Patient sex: M
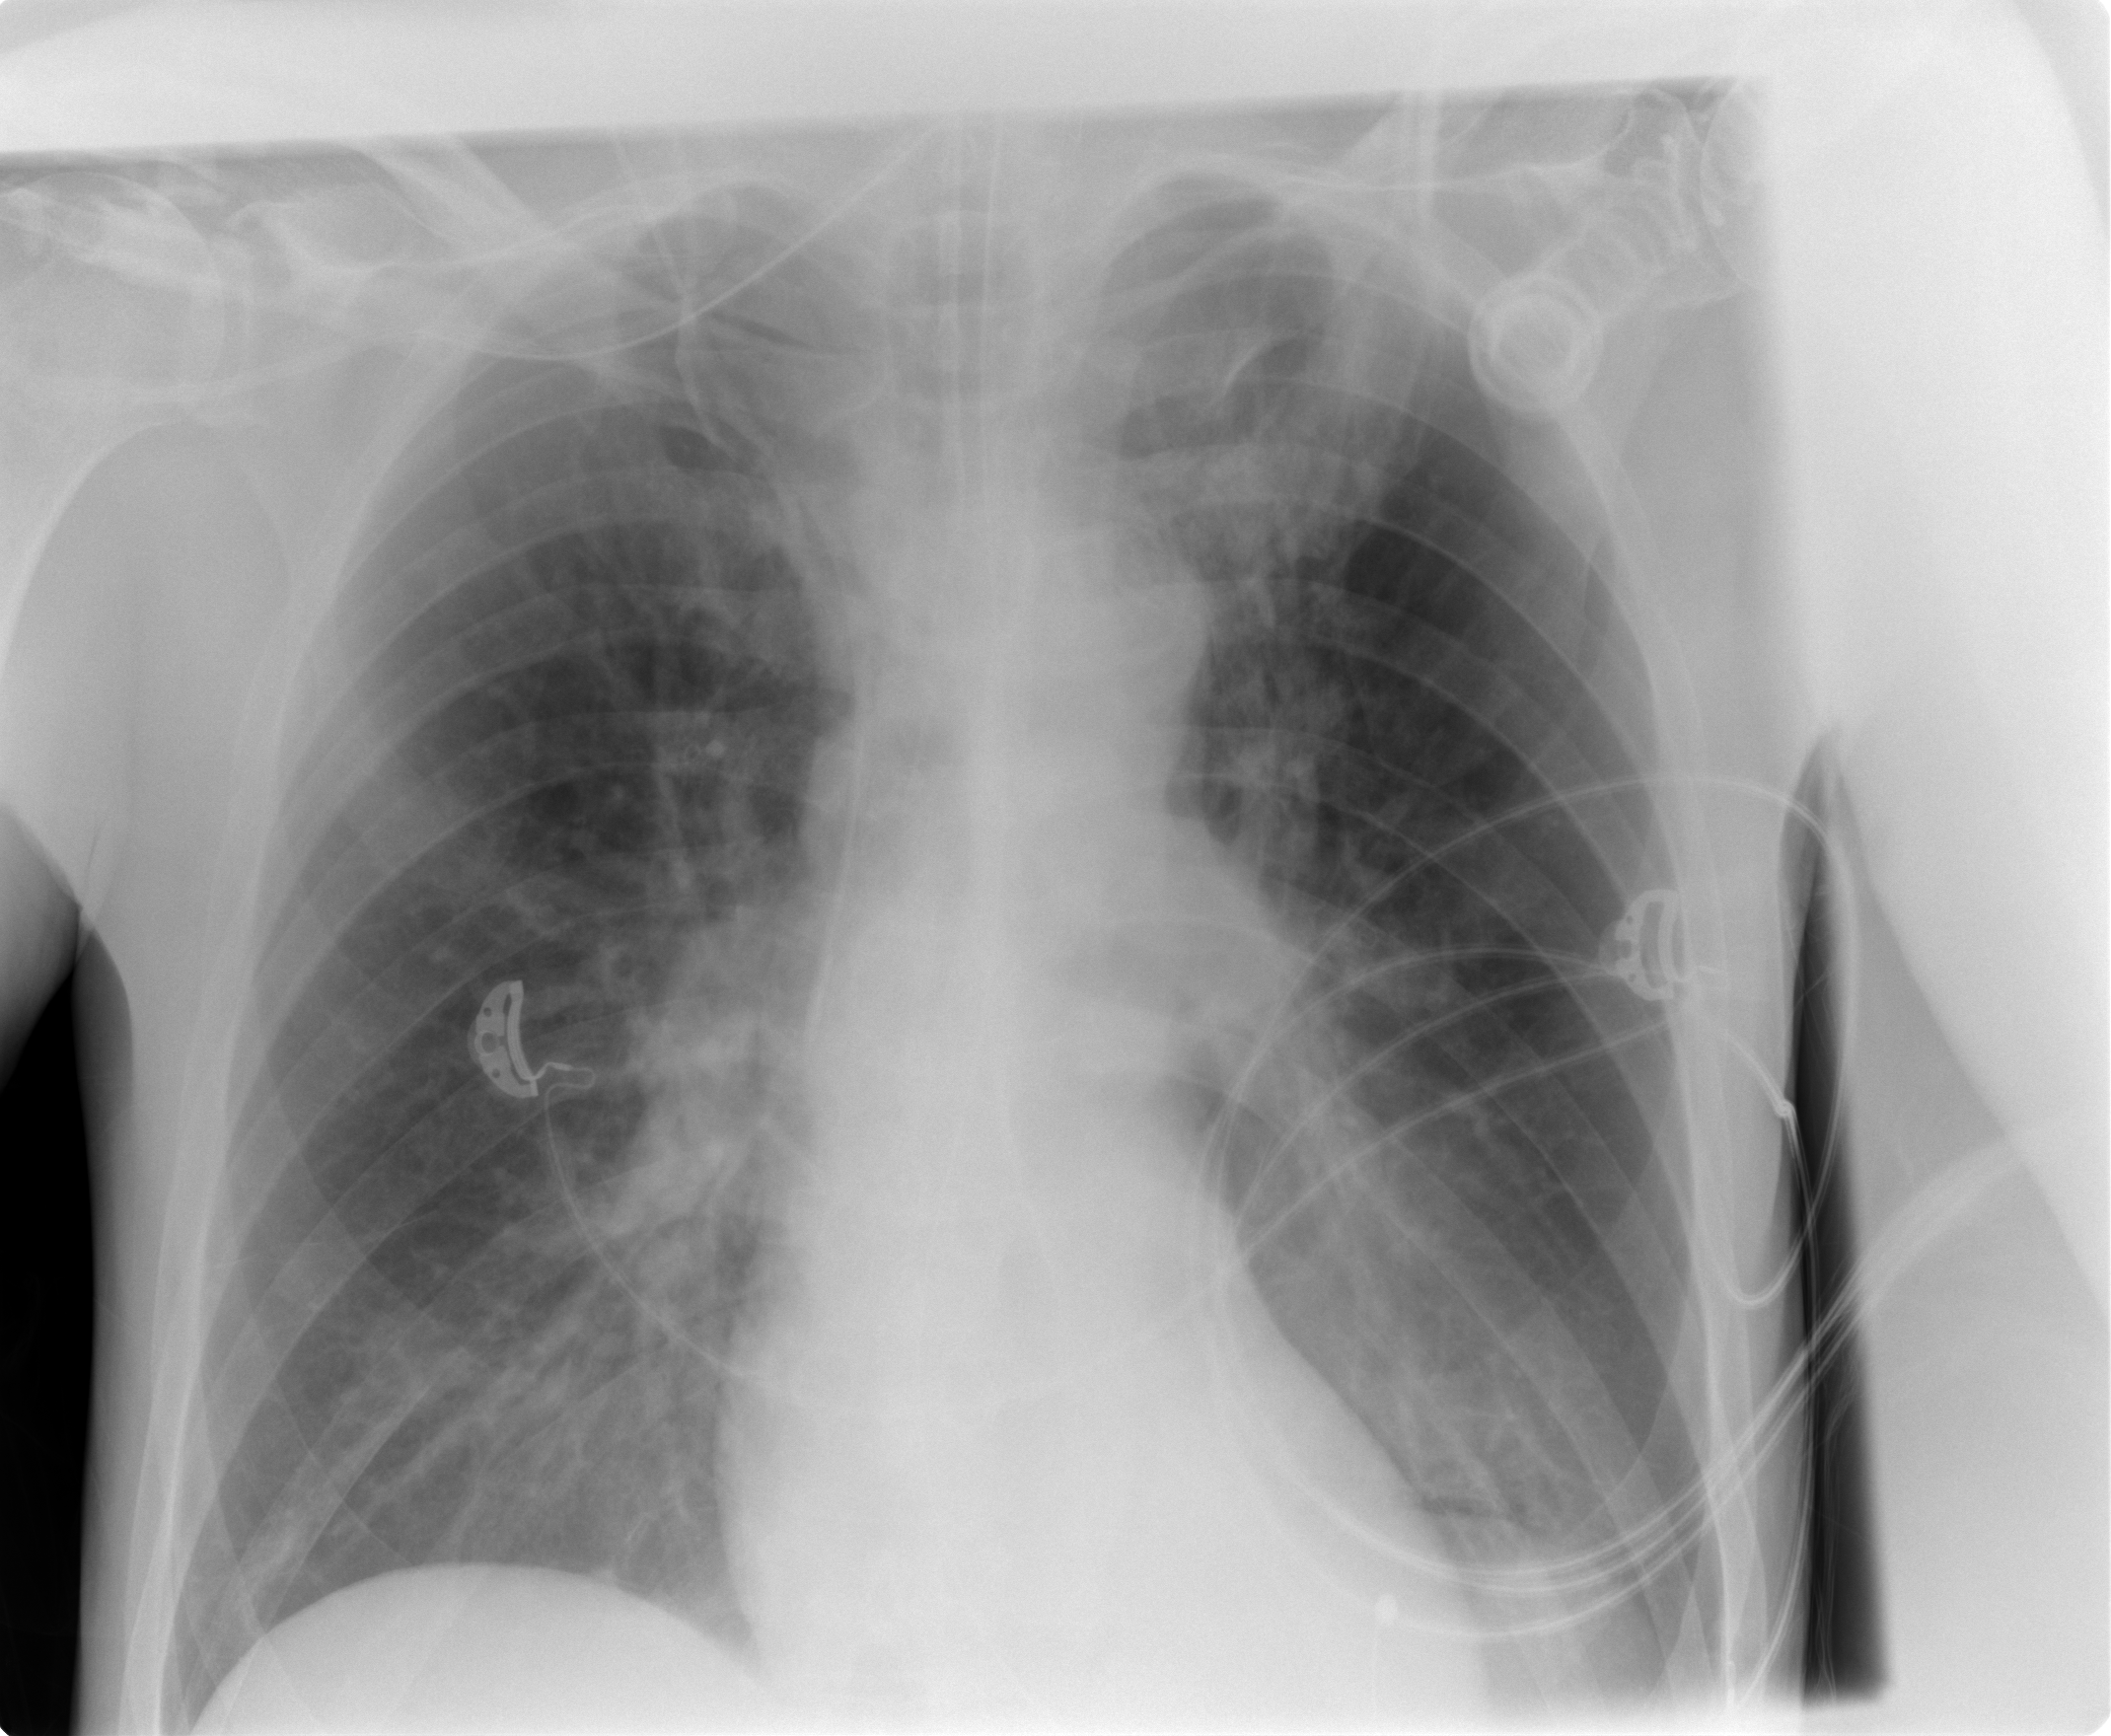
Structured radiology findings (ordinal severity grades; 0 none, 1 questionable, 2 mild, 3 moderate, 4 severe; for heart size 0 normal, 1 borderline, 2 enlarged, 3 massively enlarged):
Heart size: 0
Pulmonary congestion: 0
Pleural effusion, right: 0
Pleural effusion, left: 0
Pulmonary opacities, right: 0
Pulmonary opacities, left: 2
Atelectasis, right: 0
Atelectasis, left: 0